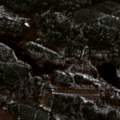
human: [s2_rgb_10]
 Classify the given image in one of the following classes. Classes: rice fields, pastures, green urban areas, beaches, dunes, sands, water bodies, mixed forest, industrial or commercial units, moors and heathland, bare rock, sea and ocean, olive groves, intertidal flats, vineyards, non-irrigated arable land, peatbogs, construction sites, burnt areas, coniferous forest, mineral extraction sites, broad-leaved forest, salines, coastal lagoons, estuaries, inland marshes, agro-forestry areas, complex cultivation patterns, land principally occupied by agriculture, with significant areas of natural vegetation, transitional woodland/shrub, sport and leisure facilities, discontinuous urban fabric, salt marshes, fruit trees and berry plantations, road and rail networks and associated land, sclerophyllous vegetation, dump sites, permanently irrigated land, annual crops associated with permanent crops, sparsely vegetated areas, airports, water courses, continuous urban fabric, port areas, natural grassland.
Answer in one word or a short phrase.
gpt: coniferous forest, mixed forest, transitional woodland/shrub